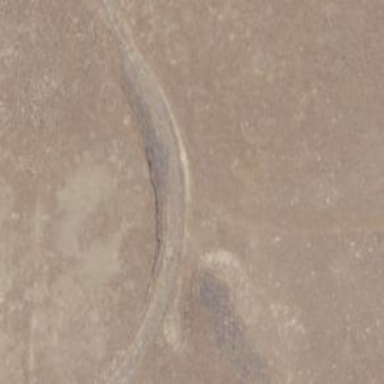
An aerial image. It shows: Abandoned road.